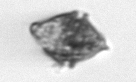
Label: Kryptoperidinium_triquetrum